Question: Somehow I received an A- where an X is supposed to be to close a window. Will someone please enlighten me where I should be looking to find this mistype or error if it was bootstrap or jQuery... What really annoys me is when I recreate this in a fiddle of course it shows an X again. Does anyone have any idea where I may be able to locate this issue?
I am using:
jQuery-1.11.1, (with smoothness ui)
bootstrap 3.2.0, (with min.css)

As you see here all I put was an X: (That's why I think it is a behind the scenes issue with either jQuery or bootstrap)
'''
<div class="modal fade" id="modal_special" tabindex="-1" role="dialog" aria-labelledby="myModalLabel" aria-hidden="true">
<div class="modal-dialog">
<div class="modal-content">
<div class="modal-header">
<button type="button" class="close" data-dismiss="modal">
<span aria-hidden="true">x</span><span class="sr-only">Close</span></button>
<h4 class="modal-title" id="myModalLabel">Select a Specialty Plate</h4>
</div>
<div class="modal-body">
'''
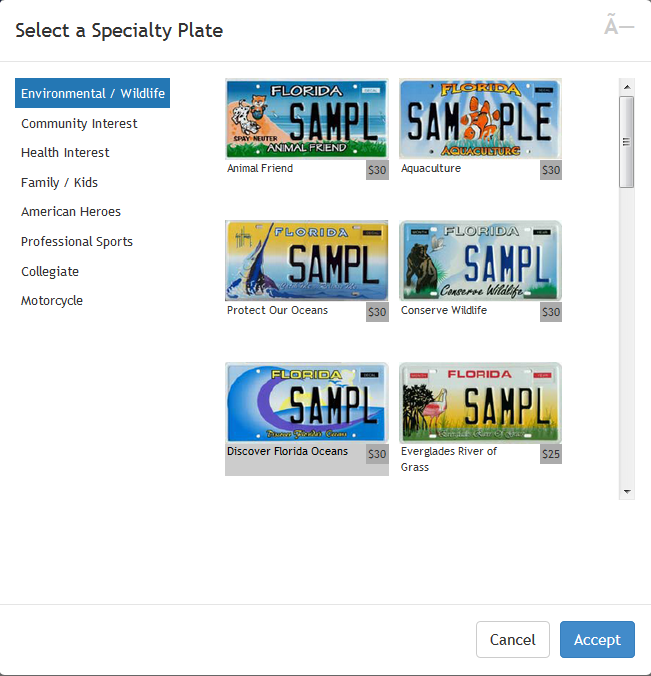
Answer: Looks like an character encoding issue. Your x is different from a regular x (xx). You can try to delete that x and retype it.